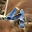
Label: 4